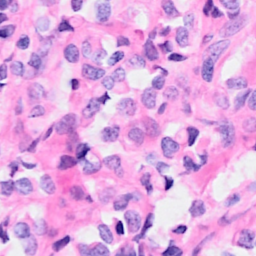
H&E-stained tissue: Breast